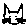
Label: cat